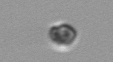
Label: Heterocapsa_rotundata